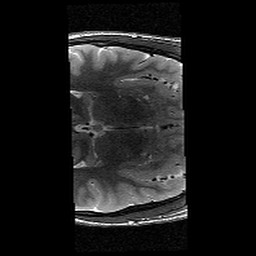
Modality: T2w
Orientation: axial
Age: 13
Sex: male
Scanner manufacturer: siemens
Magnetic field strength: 3 T
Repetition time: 9.23 s
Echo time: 0.067 s